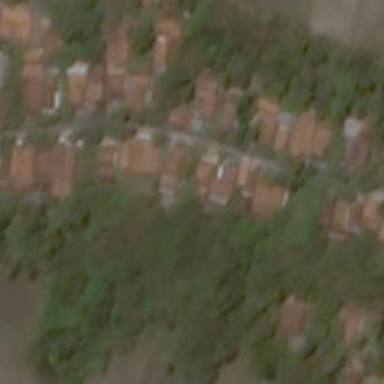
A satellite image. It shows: Village.